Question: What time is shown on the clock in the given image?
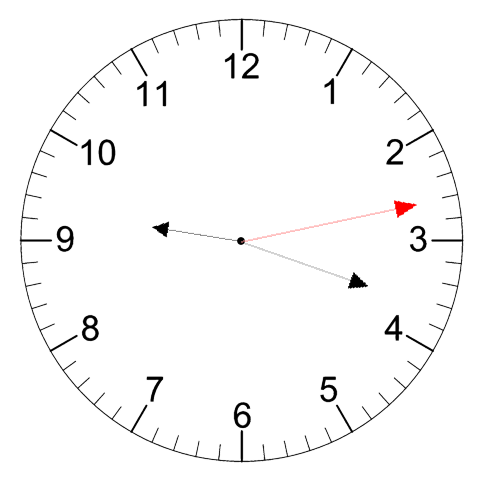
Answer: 09:18:13